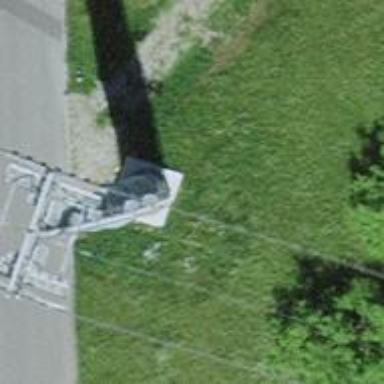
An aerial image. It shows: Pylon used for aerialway.